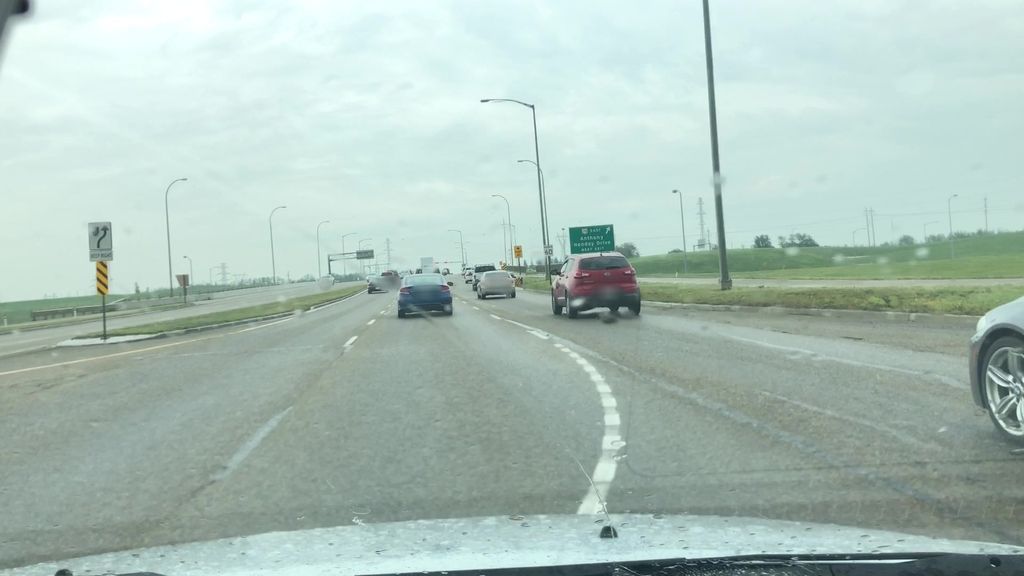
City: edmonton